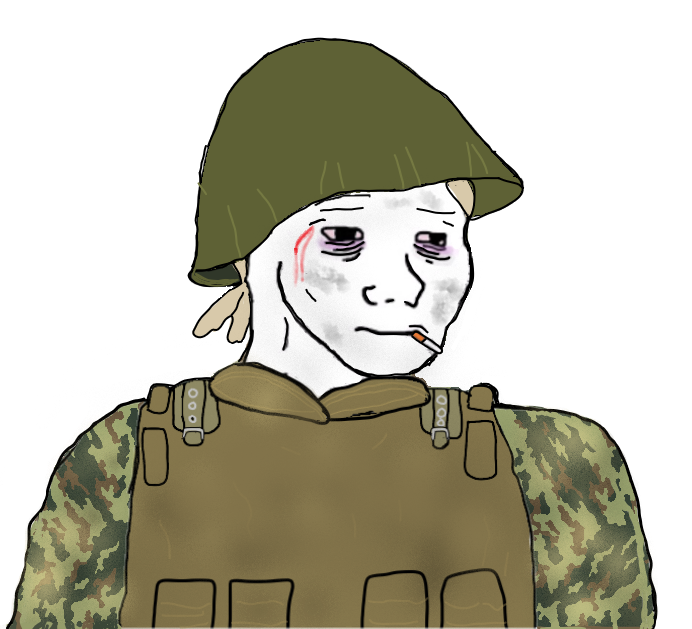
Label: 5_Doomer